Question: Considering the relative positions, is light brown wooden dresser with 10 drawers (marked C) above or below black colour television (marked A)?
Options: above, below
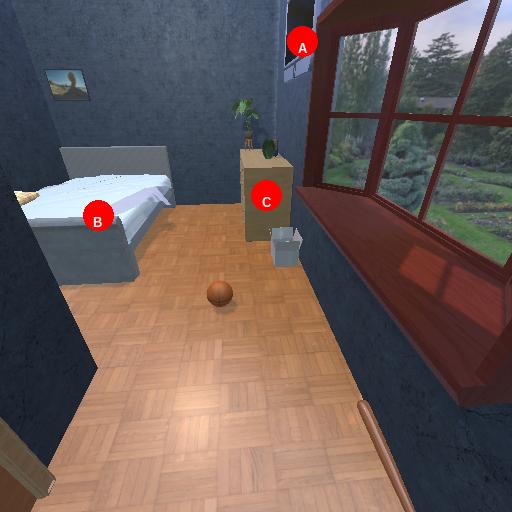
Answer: above